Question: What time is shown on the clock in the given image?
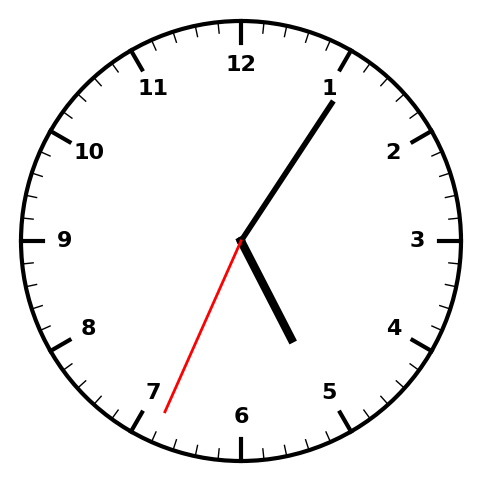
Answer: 05:05:34